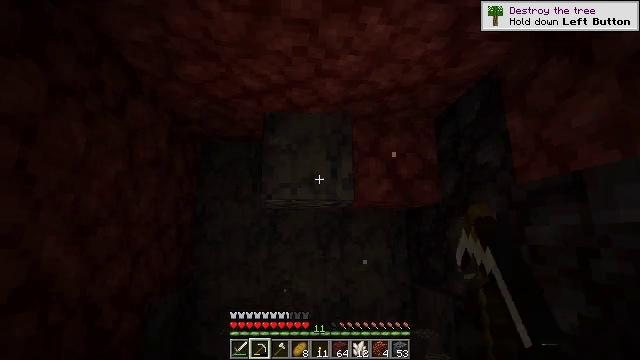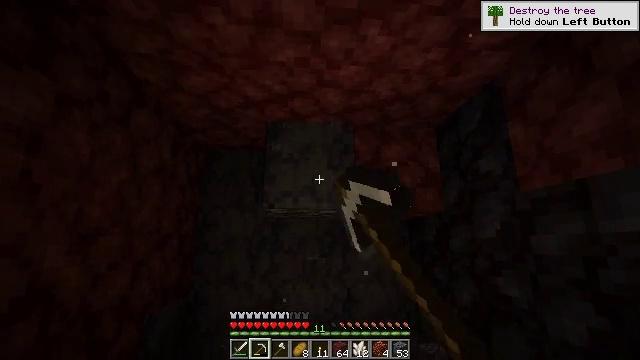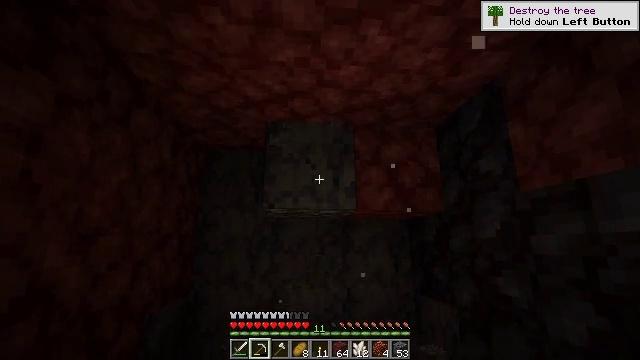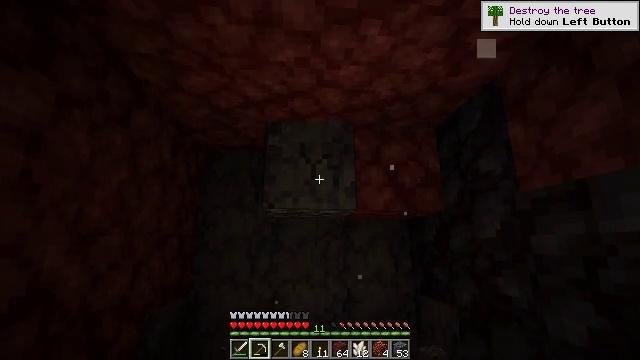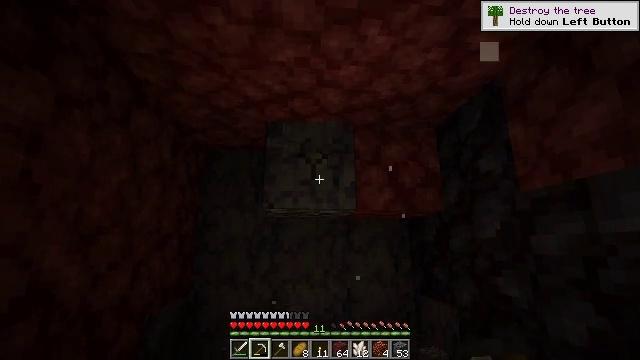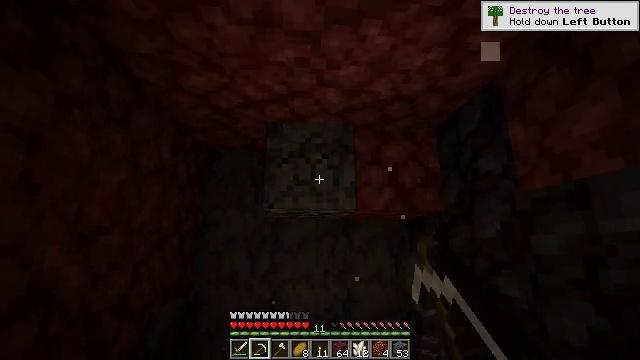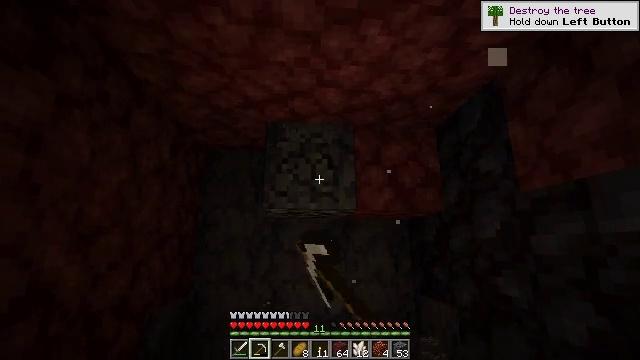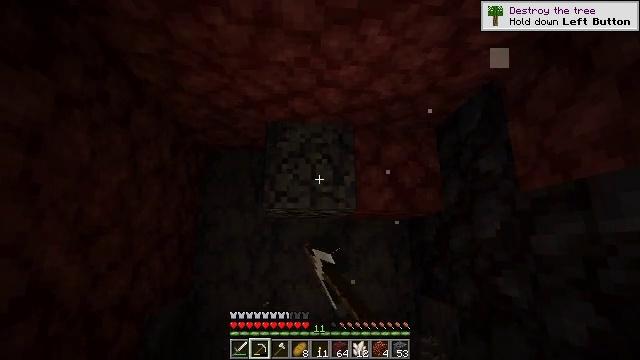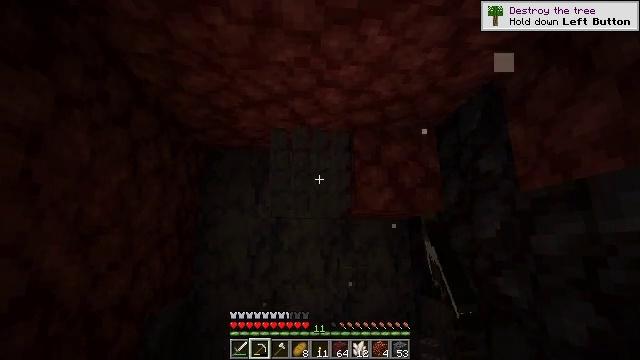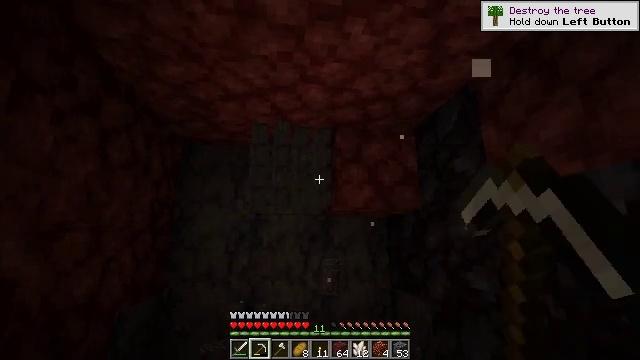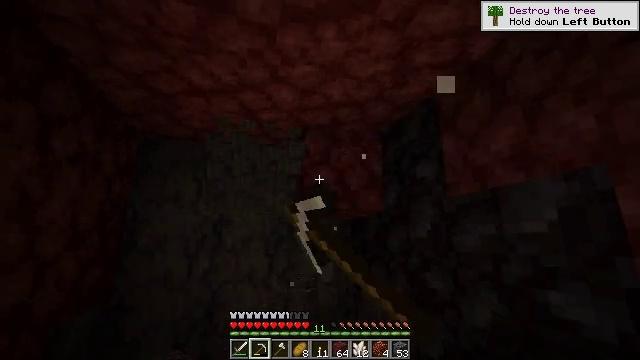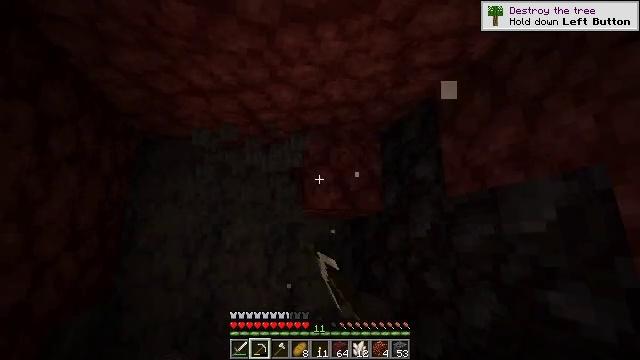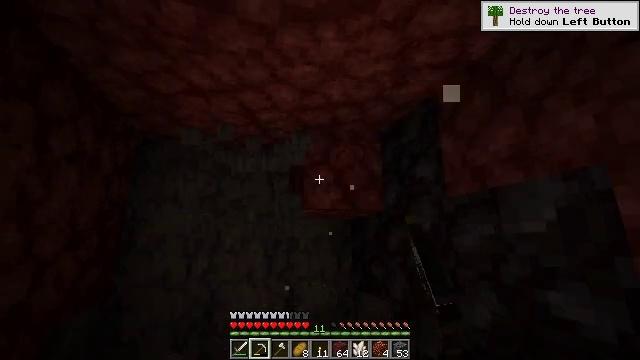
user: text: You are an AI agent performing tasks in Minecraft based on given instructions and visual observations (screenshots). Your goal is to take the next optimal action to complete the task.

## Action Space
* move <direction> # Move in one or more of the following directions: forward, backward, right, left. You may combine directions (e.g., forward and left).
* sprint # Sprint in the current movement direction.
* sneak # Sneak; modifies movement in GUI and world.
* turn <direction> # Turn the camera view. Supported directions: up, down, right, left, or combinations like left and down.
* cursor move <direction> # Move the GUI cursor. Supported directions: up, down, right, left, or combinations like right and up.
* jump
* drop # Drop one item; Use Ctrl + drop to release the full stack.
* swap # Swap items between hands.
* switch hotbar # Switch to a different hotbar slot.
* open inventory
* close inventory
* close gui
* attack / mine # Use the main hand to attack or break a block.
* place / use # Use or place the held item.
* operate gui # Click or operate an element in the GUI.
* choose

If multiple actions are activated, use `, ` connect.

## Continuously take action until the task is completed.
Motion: motion action
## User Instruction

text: Use a pickaxe to mine basalt.
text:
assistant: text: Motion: turn up, attack / mine
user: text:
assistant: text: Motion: attack / mine
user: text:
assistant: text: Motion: attack / mine
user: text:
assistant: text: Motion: attack / mine
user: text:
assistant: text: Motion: attack / mine
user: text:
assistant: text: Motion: attack / mine
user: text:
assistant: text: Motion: attack / mine
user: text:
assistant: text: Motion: attack / mine
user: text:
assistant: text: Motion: turn right, attack / mine
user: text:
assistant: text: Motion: turn right, attack / mine
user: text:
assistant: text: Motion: attack / mine
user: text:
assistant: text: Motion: attack / mine
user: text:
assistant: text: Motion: attack / mine